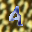
Label: 4